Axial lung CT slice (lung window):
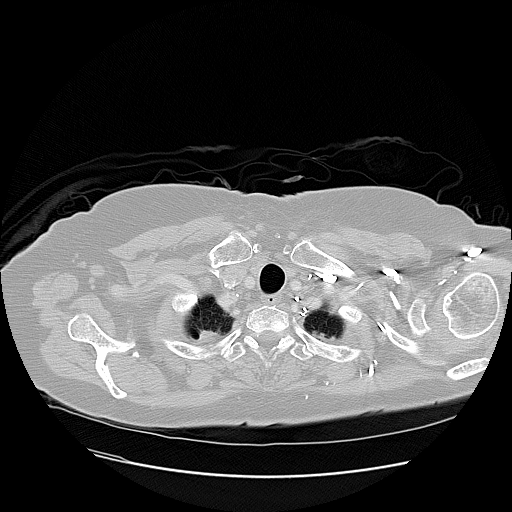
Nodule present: no